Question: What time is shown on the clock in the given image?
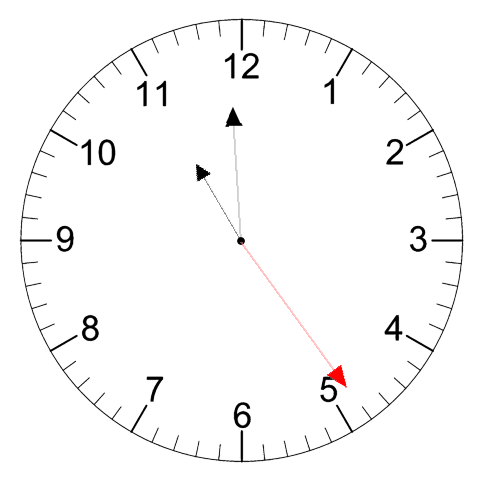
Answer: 10:59:24